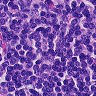
Metastatic tissue present: no